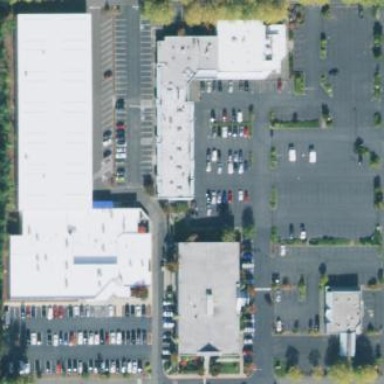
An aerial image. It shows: Commercial area.